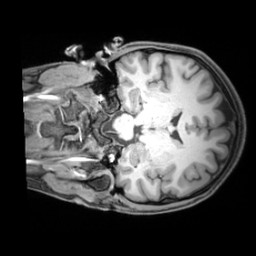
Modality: T1w
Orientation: coronal
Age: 32
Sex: female
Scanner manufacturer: siemens
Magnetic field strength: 3 T
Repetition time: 1.97 s
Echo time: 0.00206 s